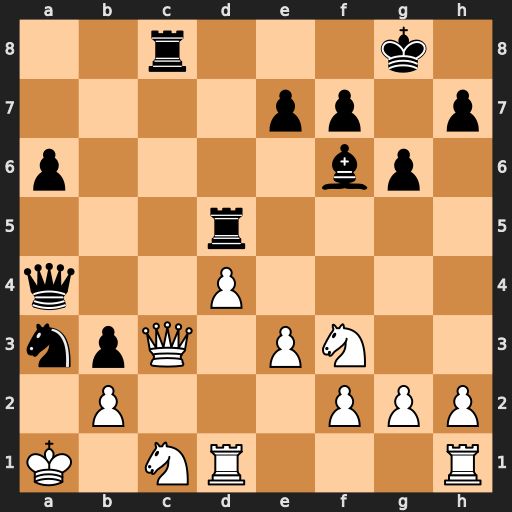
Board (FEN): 2r3k1/4pp1p/p4bp1/3r4/q2P4/npQ1PN2/1P3PPP/K1NR3R
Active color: w
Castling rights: -
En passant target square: -
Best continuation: Qxc8+ Kg7 bxa3